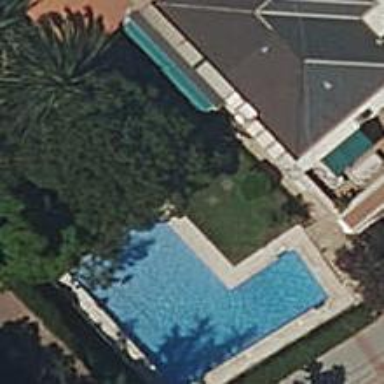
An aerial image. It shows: Swimming pool located in leisure land.